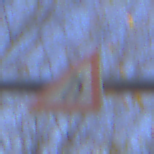
Verkehrszeichen: EinseitigVerengteFahrbahnRechts
Umgebung: Outdoor, Urban
Tageszeit: MorningAfternoon
Wetter: PartlyCloudy
Licht: Natural
Jahreszeit: NotSpecified
Kontrast: MediumContrast